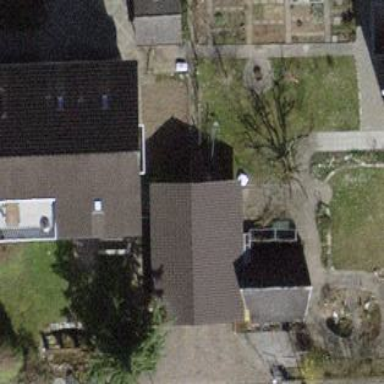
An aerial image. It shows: Garage building.